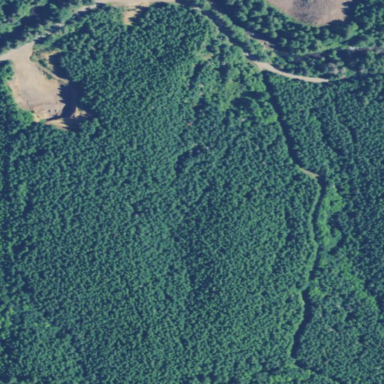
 likely man-made clearing in the landscape."